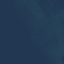
Label: SeaLake